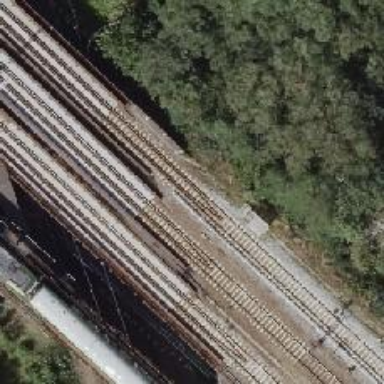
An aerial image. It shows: Railway signal.